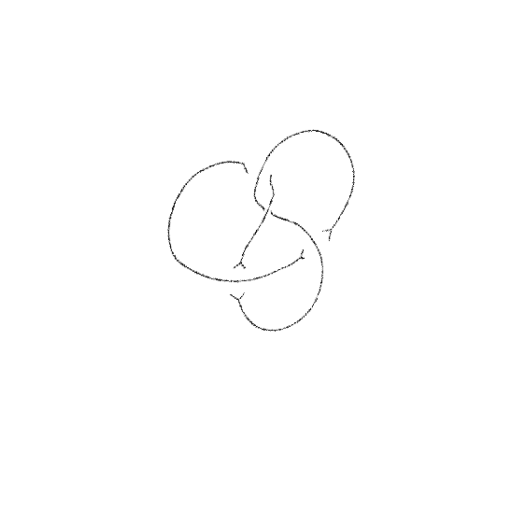
Crossing number: 4